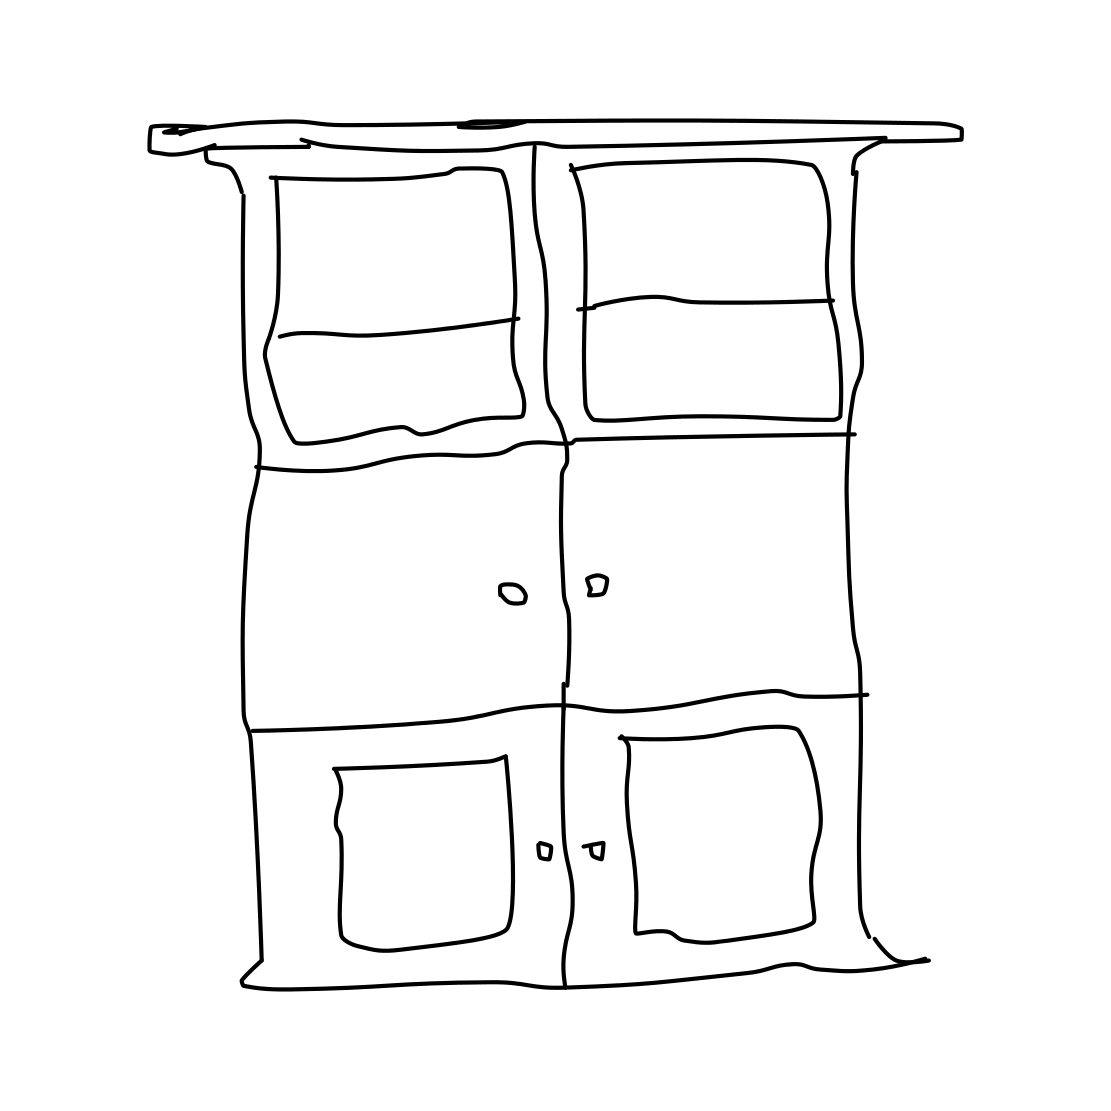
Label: cabinet